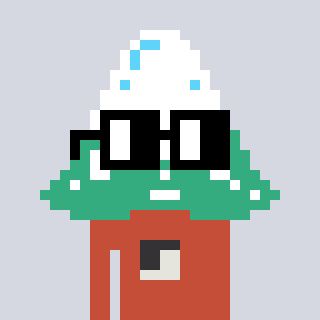
a pixel art character with square black glasses, a snowy mountain-shaped head and a rust-colored body on a cool background